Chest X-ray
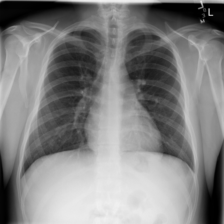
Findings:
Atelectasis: negative
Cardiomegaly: negative
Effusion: negative
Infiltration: negative
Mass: negative
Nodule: negative
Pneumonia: negative
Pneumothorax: negative
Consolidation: negative
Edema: negative
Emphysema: negative
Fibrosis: negative
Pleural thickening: negative
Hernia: negative